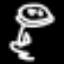
Label: frog